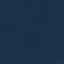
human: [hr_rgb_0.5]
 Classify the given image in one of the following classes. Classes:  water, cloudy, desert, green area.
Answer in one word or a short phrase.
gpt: water